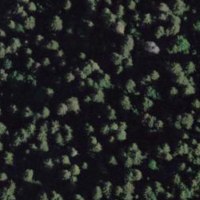
EUNIS habitat code: 43
Species observed at this site:
Astrantia major